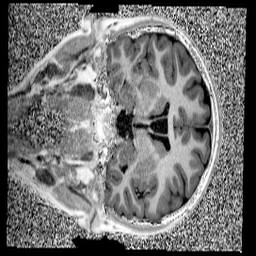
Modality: UNIT1
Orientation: coronal
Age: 11
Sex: male
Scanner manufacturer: siemens
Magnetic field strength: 3 T
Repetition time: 4 s
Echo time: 0.00299 s